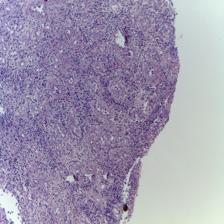
Diagnosis: OSCC